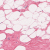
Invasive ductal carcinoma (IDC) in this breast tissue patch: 0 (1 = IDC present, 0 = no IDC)